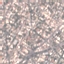
Label: Residential